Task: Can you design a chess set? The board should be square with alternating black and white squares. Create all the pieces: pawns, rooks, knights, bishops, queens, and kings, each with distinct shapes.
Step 355:
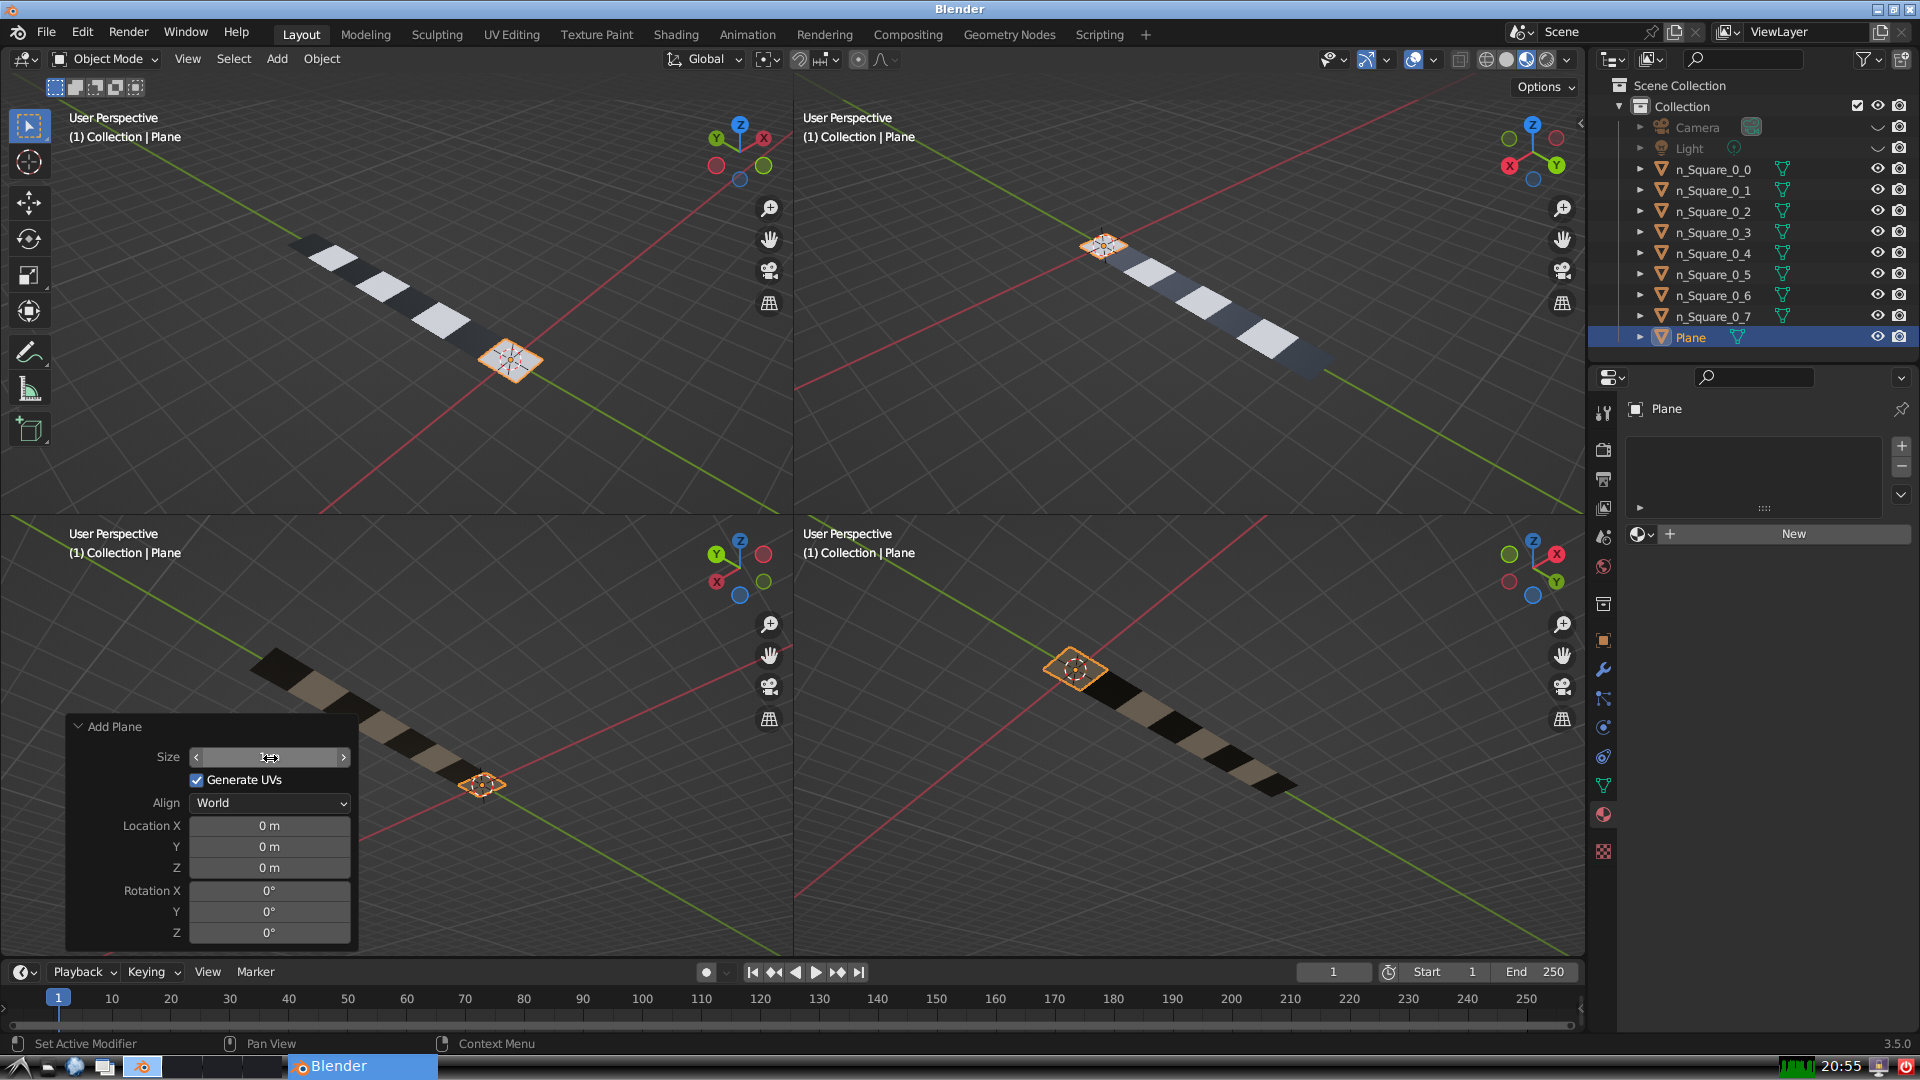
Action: click: no